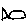
Label: fish